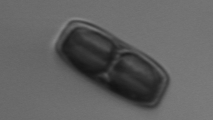
Label: Ephemera